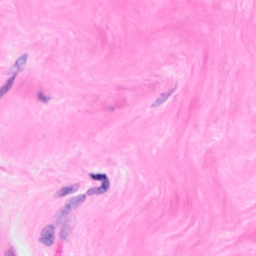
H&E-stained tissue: Breast